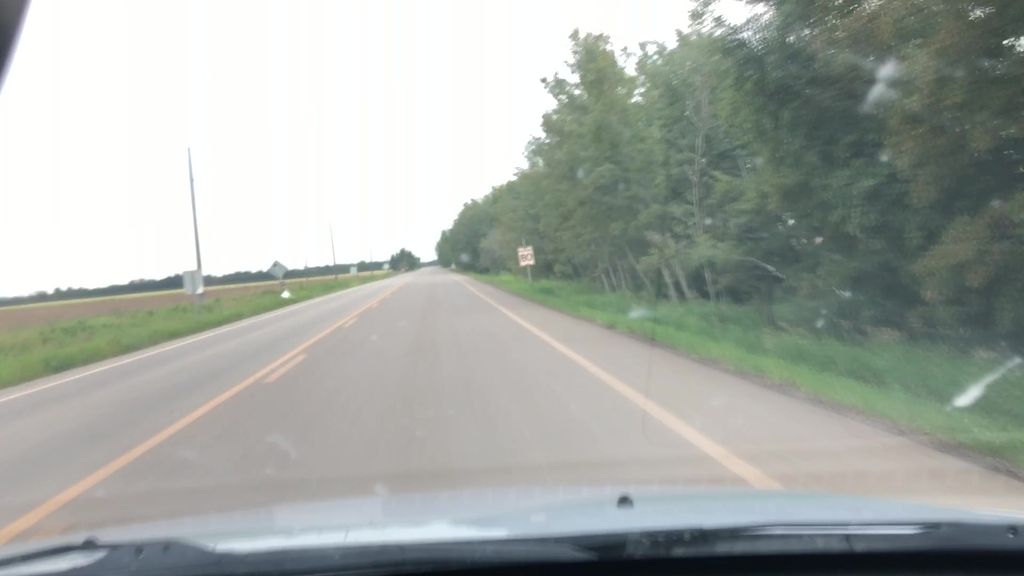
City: edmonton